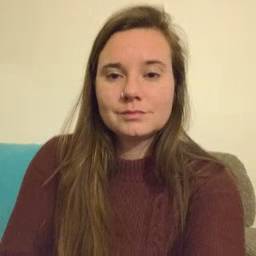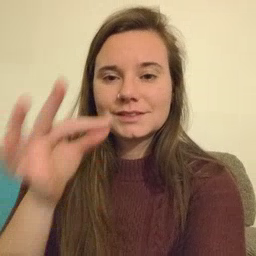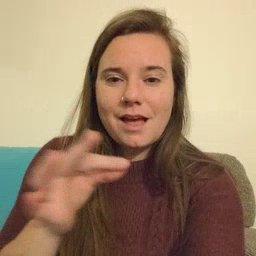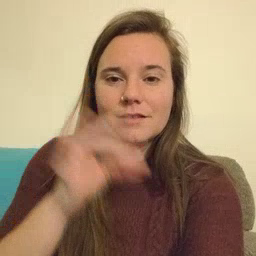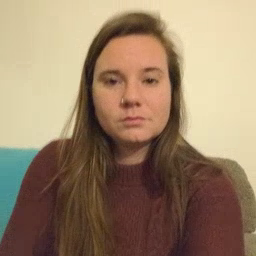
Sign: snack